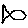
Label: fish